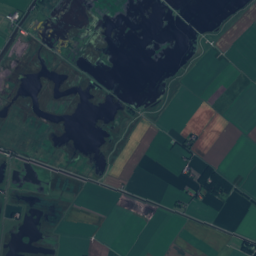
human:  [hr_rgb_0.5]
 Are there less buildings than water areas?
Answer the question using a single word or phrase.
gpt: no

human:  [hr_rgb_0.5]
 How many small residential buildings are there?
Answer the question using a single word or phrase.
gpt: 56

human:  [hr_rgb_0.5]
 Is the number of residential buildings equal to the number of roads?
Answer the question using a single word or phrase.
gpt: no

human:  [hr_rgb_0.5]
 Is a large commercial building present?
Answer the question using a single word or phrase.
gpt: no

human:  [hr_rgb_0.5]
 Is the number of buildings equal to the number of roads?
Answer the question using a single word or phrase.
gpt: no

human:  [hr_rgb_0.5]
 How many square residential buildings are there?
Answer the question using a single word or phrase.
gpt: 0

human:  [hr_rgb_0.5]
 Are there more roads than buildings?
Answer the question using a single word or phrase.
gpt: no

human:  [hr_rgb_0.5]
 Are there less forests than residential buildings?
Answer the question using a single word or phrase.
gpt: yes

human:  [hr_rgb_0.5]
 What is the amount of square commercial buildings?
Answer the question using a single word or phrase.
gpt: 0

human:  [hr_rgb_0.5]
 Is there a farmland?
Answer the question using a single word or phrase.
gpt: yes

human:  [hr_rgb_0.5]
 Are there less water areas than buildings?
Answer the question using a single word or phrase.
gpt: yes

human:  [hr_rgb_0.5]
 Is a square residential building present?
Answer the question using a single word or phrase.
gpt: no

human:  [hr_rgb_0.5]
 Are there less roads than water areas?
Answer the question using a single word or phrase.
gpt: no

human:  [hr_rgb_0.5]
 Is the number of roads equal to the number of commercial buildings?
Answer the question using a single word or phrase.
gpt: no

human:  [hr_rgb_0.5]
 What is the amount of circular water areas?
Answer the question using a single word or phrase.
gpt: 4

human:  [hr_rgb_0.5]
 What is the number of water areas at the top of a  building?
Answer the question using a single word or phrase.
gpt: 23

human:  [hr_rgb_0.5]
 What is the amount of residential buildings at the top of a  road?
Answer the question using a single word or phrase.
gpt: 57

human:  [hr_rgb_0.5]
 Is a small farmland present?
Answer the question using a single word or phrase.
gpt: no

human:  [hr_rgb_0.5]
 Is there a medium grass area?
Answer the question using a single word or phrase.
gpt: yes

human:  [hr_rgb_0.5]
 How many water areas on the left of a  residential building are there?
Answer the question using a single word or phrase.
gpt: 24

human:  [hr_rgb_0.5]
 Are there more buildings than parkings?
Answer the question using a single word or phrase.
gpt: yes

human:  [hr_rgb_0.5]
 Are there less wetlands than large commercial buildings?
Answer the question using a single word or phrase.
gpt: no

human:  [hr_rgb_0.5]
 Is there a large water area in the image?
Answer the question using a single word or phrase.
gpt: yes

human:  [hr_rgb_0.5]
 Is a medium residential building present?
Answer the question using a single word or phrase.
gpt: yes

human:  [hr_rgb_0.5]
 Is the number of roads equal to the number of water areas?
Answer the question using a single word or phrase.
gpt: no

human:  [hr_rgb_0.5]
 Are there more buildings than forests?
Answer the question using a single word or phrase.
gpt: yes

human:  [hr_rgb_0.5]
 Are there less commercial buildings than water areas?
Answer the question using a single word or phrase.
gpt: yes

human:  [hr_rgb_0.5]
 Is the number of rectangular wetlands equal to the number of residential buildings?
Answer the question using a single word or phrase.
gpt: no

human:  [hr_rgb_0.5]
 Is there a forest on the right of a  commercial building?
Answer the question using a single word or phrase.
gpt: yes

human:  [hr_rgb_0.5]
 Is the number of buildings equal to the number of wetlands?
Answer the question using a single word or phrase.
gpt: no

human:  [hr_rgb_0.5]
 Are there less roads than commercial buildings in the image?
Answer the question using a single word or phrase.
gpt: no

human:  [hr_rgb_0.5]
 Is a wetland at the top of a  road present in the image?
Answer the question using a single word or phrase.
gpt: yes

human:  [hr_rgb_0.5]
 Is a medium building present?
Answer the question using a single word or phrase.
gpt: yes

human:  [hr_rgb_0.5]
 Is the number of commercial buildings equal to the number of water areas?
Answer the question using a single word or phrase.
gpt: no

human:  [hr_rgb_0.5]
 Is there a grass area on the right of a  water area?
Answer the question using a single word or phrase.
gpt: yes

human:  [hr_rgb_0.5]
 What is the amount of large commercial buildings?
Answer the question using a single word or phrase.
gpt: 0